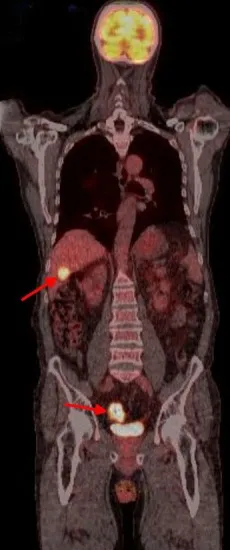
Fused PET-CT image.
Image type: radiology (pet)